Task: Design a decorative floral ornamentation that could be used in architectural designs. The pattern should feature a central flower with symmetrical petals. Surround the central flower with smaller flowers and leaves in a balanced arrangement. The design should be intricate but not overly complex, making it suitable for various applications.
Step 1169:
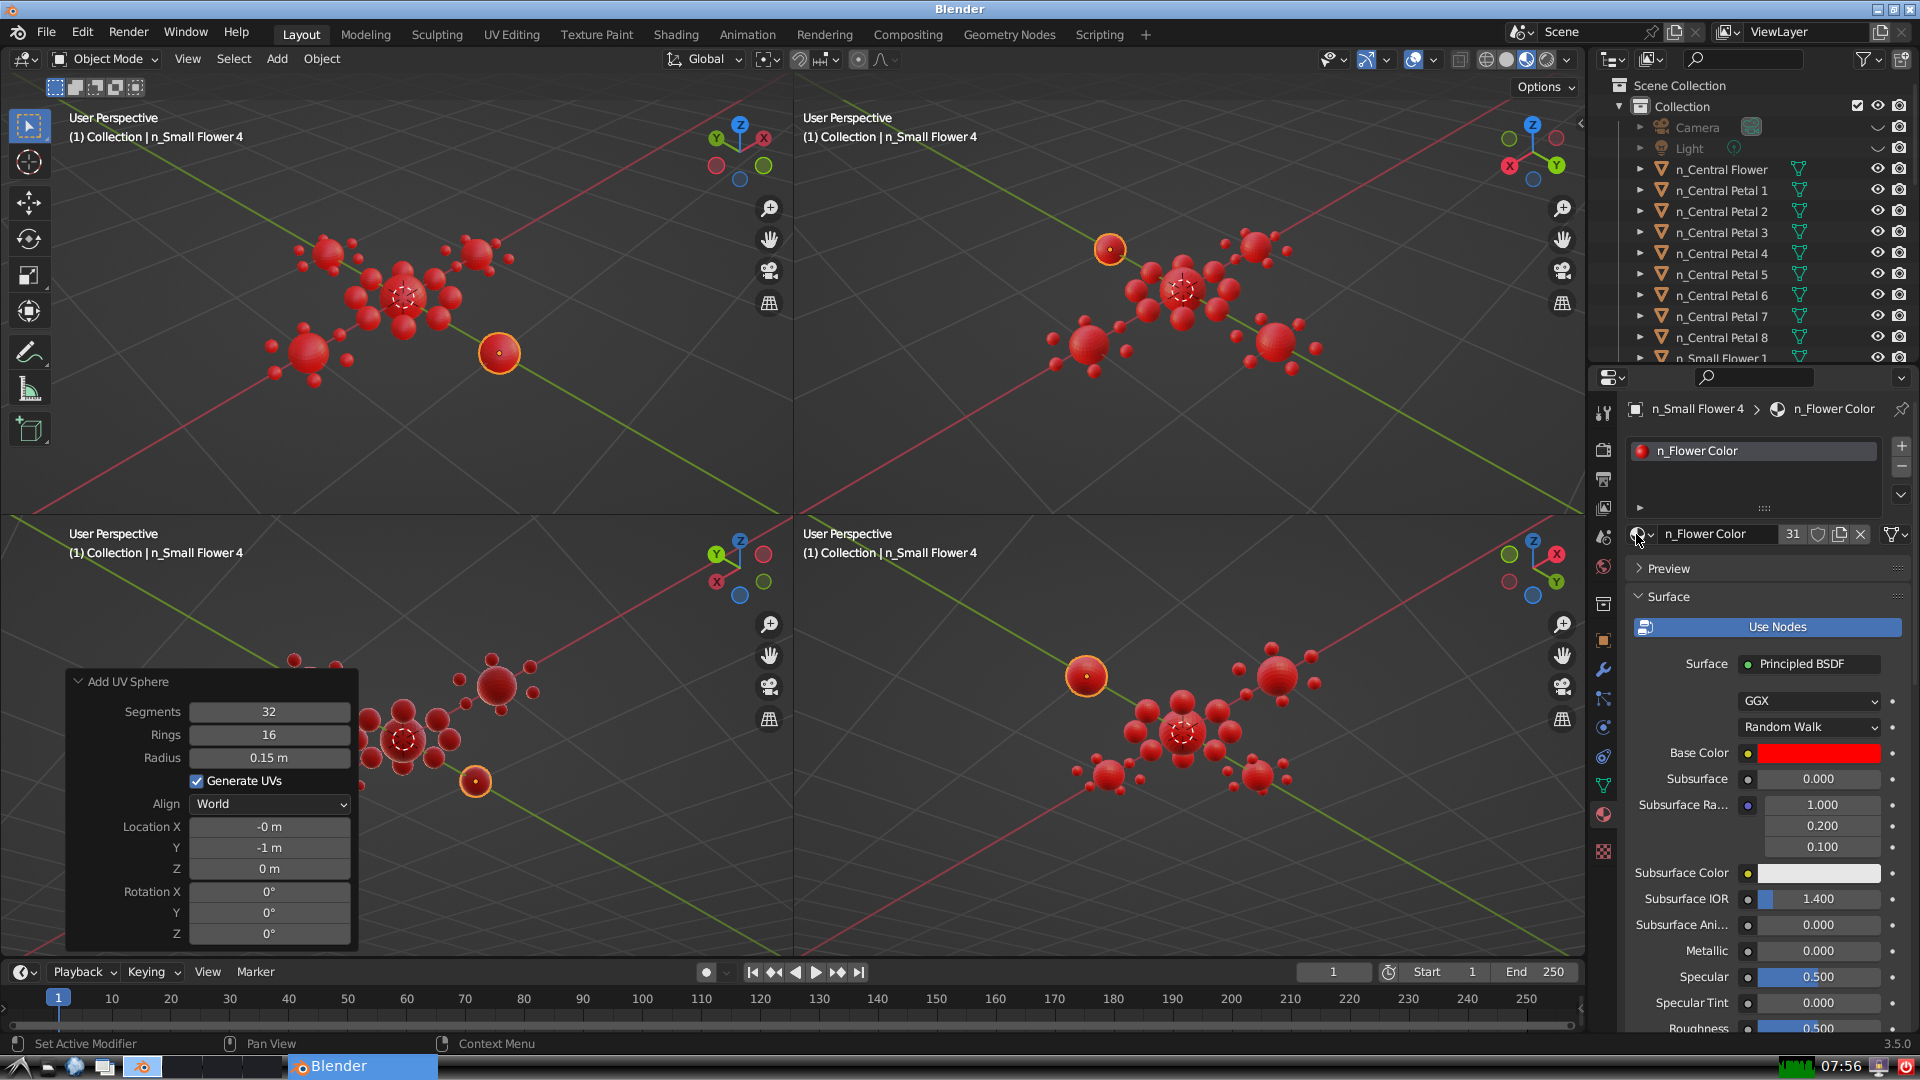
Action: {"mouse_move": [278, 58]}